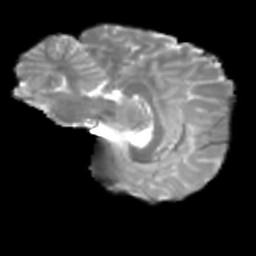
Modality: T2w
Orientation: sagittal
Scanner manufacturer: siemens
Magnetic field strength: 3 T
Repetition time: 4 s
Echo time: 0.0594 s